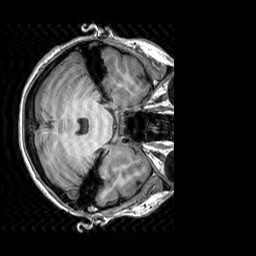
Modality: T1w
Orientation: axial
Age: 34
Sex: female
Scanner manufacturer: siemens
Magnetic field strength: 3 T
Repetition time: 2.3 s
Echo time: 0.00303 s